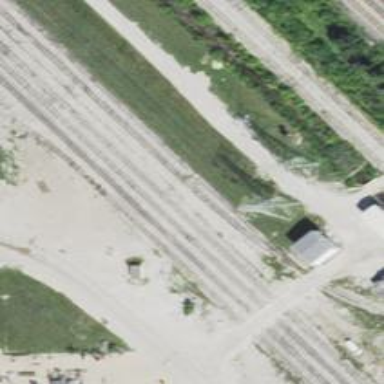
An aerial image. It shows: Abandoned railway spur.